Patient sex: M
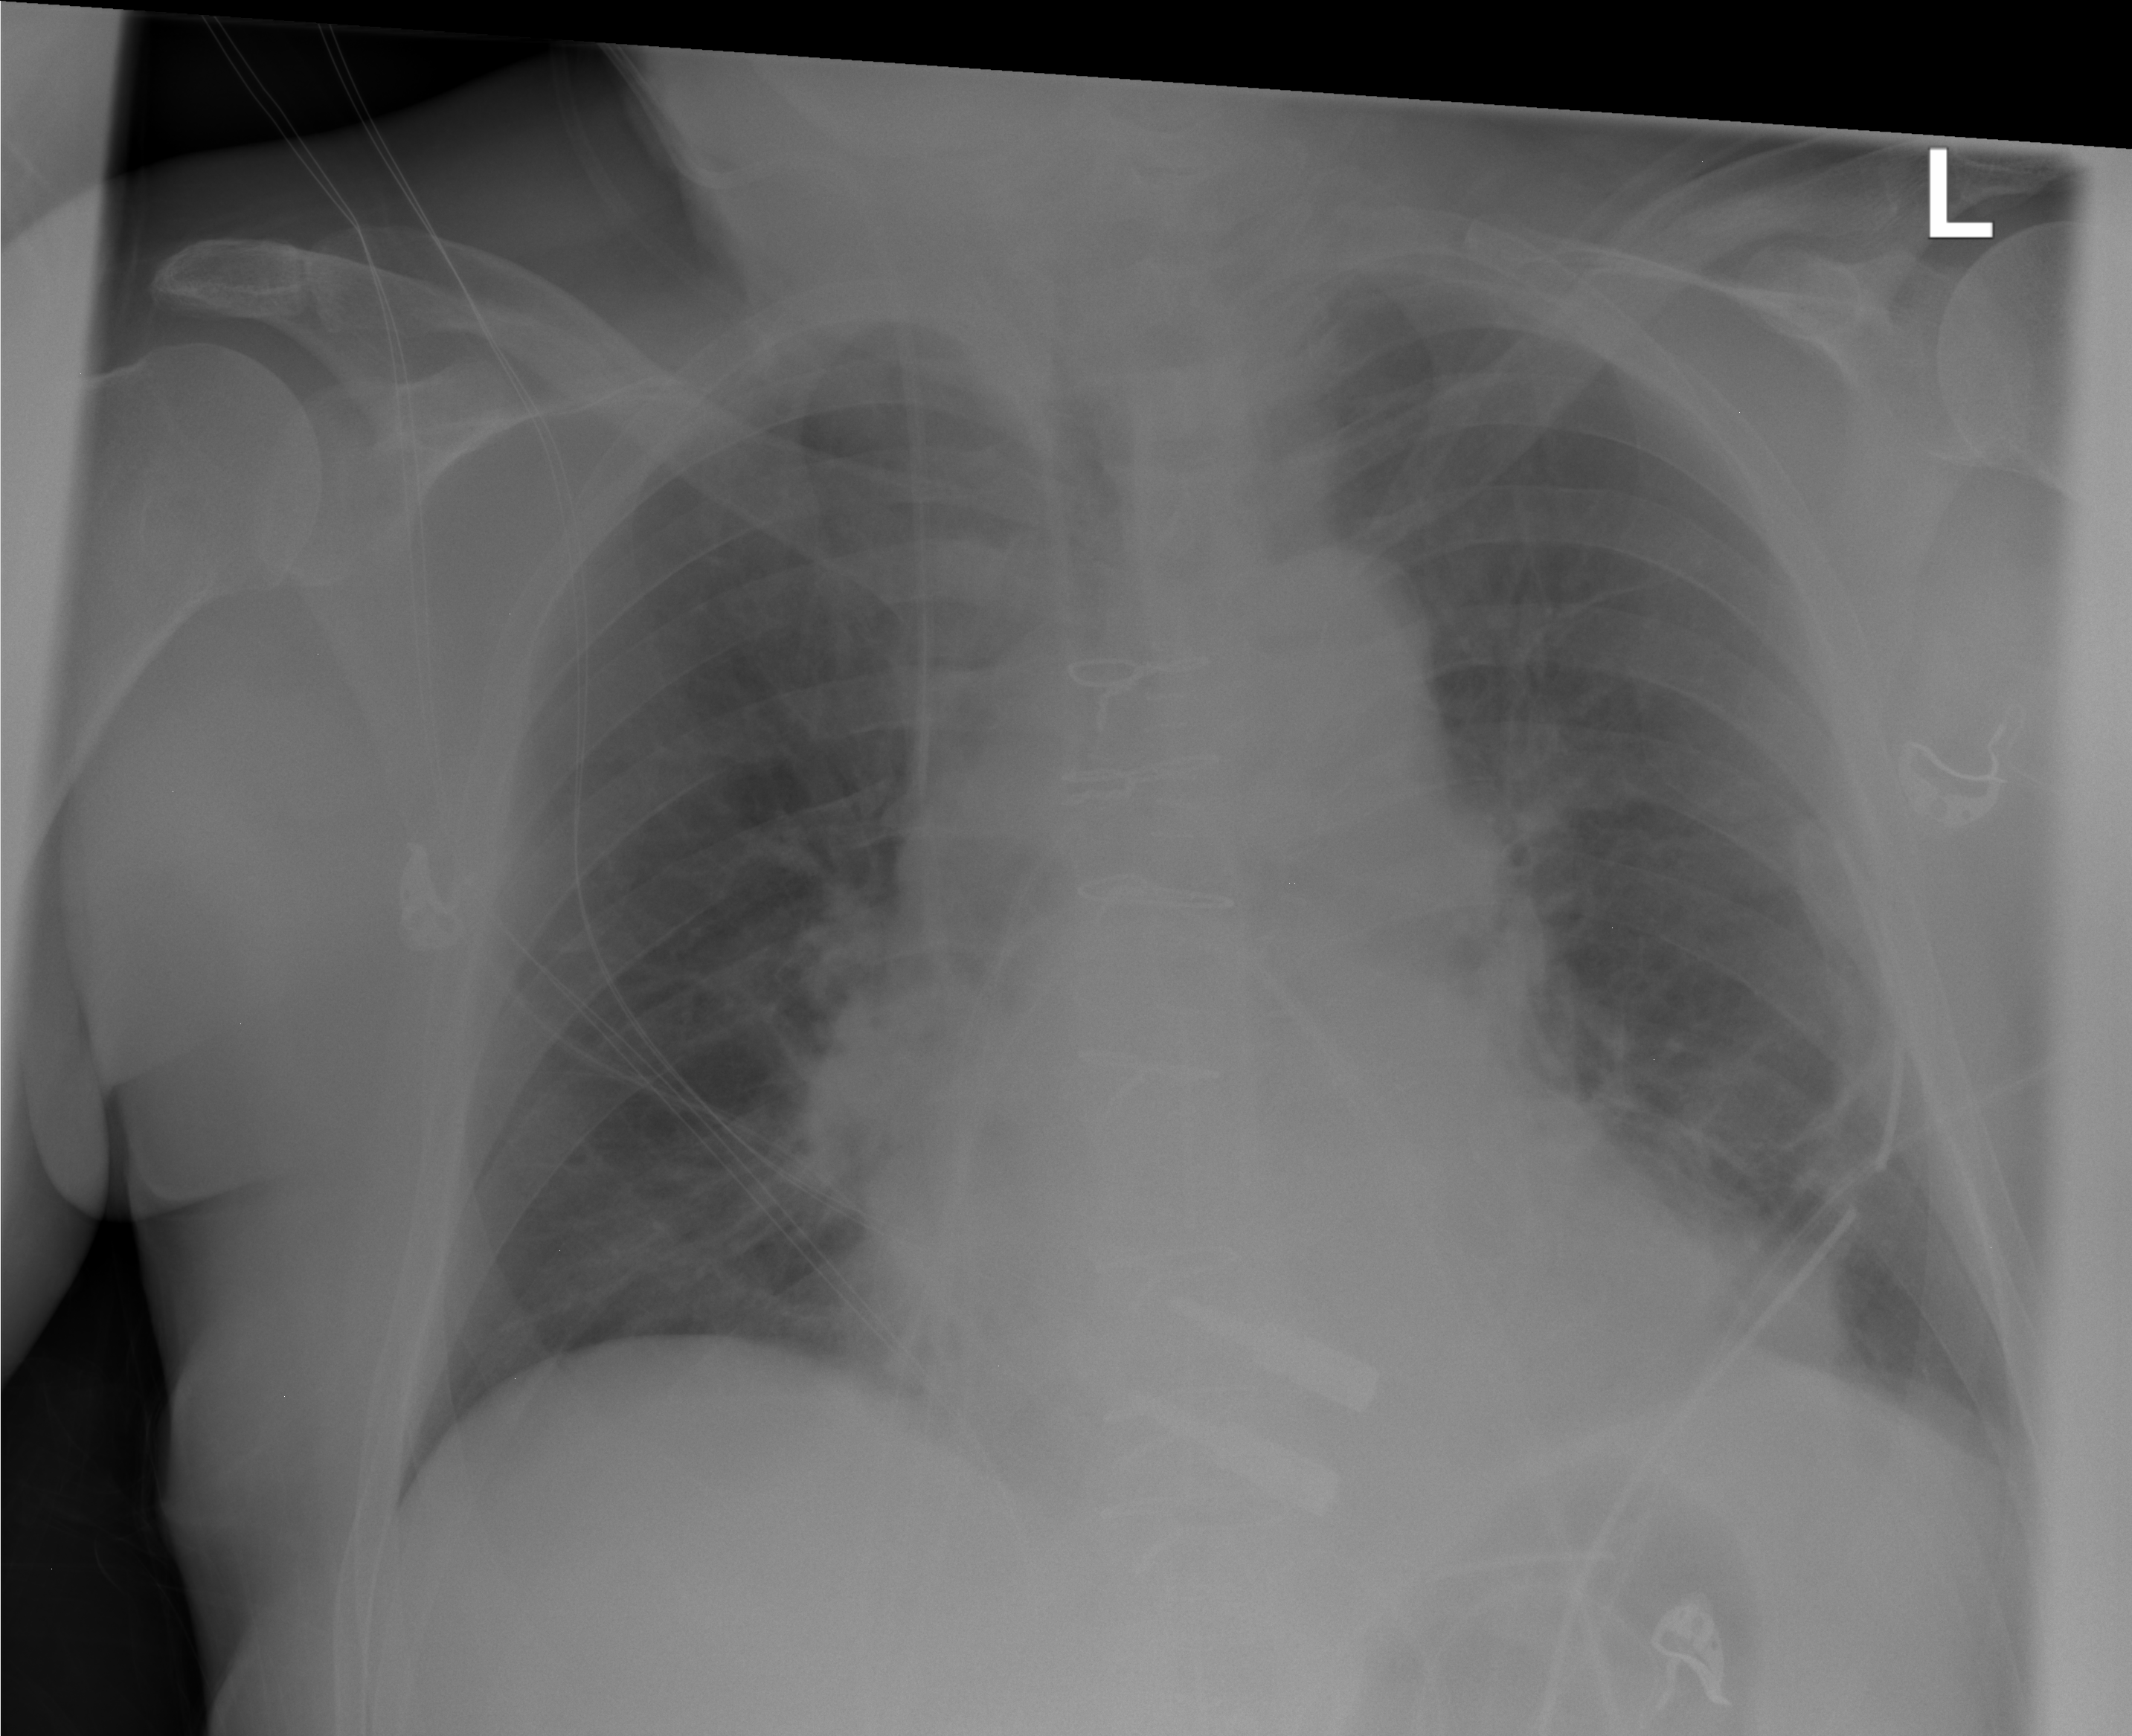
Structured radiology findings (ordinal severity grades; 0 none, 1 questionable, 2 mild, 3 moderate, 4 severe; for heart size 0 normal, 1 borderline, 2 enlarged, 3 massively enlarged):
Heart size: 2
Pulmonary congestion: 1
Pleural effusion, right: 0
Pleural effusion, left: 1
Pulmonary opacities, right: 1
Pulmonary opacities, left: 1
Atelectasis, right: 1
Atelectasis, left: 1